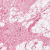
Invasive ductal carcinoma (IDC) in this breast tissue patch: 0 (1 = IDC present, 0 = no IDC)